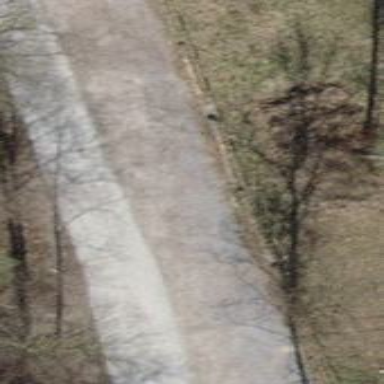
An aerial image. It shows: Parking area with gravel surface.